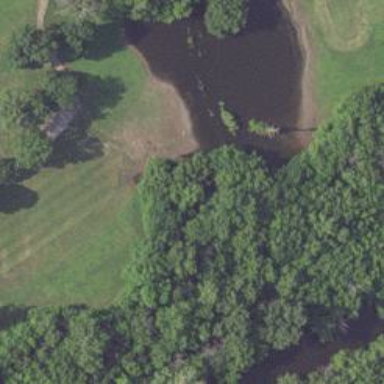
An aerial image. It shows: View of golf hole.